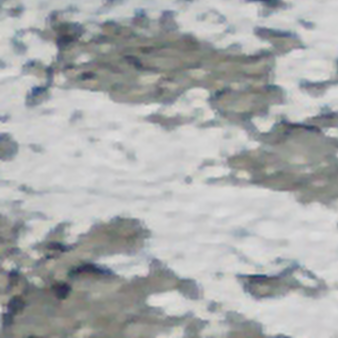
Label: other